Lunar surface albedo tile
Center latitude: 29.313
Center longitude: -3.58
Resolution (meters per pixel, mean): 172.49
Tile area (km^2): 31052.59
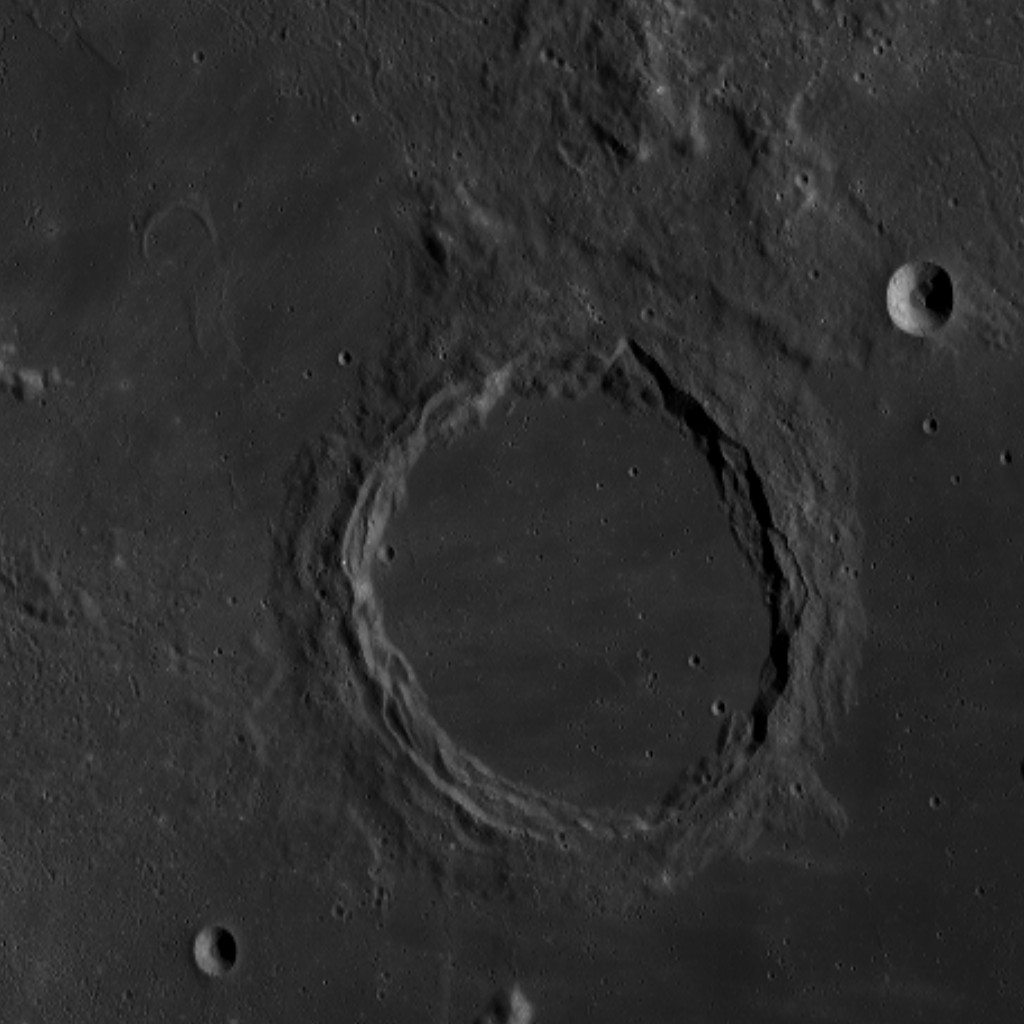